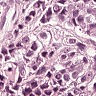
Metastatic tissue present: yes